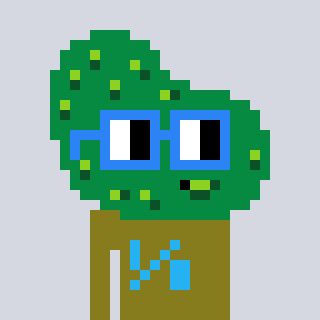
a pixel art character with square blue glasses, a pickle-shaped head and a gunk-colored body on a cool background